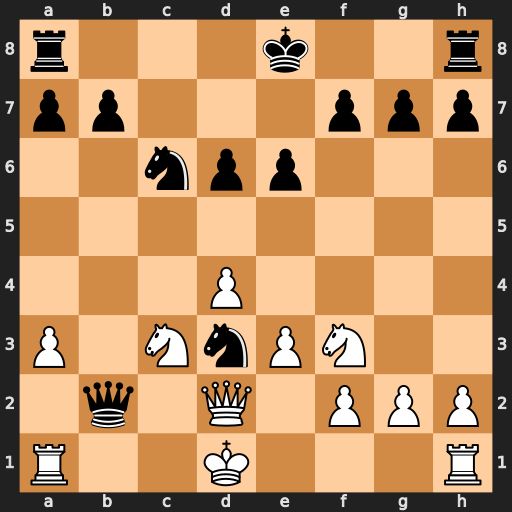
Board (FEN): r3k2r/pp3ppp/2npp3/8/3P4/P1NnPN2/1q1Q1PPP/R2K3R
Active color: w
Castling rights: kq
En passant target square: -
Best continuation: Ke2 Qxd2+ Nxd2